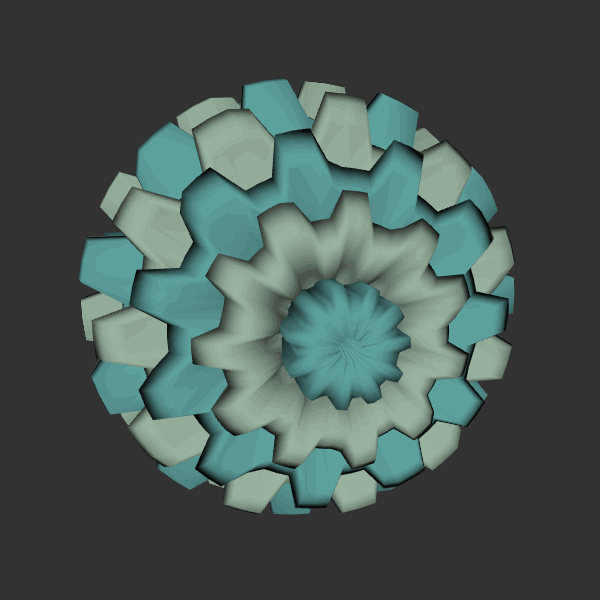
Background: dark